Question: How can the following dual angled shadow be created in CSS? Is it even possible?

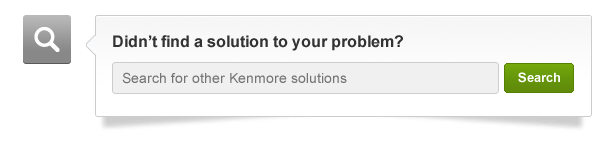
Answer: Use the following HTML:
'''
<div class="box"></div>
'''
and the following CSS:
'''
.box {
width:70%;
height:200px;
margin:40px auto;
position: relative;
background-color: red;
}
.box:before, .box:after {
z-index: -1;
position: absolute;
content: "";
bottom: 15px;
left: 10px;
width: 50%;
top: 80%;
max-width:300px;
background: #777;
-webkit-box-shadow: 0 15px 10px #777;
-moz-box-shadow: 0 15px 10px #777;
box-shadow: 0 15px 10px #777;
-webkit-transform: rotate(-3deg);
-moz-transform: rotate(-3deg);
-o-transform: rotate(-3deg);
-ms-transform: rotate(-3deg);
transform: rotate(-3deg);
}
.box:after {
-webkit-transform: rotate(3deg);
-moz-transform: rotate(3deg);
-o-transform: rotate(3deg);
-ms-transform: rotate(3deg);
transform: rotate(3deg);
right: 10px;
left: auto;
}
'''
See this live <URL>